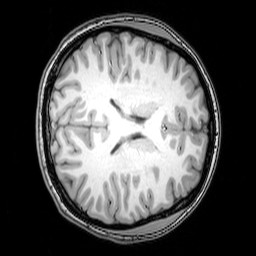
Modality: T1w
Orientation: axial
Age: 22
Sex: female
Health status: healthy
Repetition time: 0.081 s
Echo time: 0.037 s